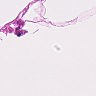
Metastatic tissue present: no